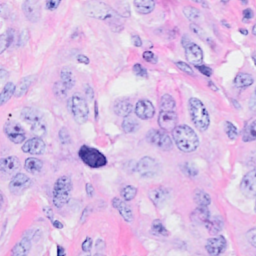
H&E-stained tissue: Breast